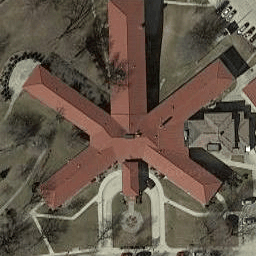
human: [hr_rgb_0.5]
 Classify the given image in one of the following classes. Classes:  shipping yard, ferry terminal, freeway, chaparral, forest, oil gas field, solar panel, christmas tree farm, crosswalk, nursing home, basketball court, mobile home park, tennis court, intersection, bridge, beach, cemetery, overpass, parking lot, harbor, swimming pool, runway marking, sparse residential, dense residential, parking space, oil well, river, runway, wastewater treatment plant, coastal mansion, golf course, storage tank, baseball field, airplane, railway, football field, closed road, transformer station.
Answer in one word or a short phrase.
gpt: nursing home